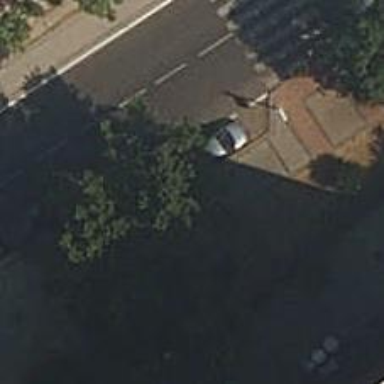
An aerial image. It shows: Bus stop with platform for public transport.